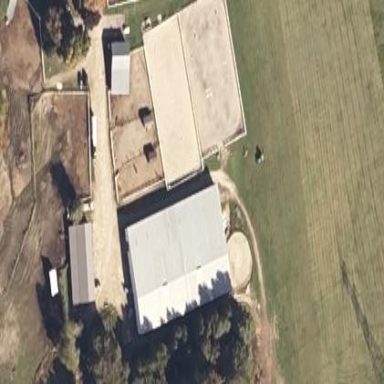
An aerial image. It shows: Riding hall.